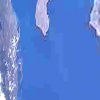
Label: water